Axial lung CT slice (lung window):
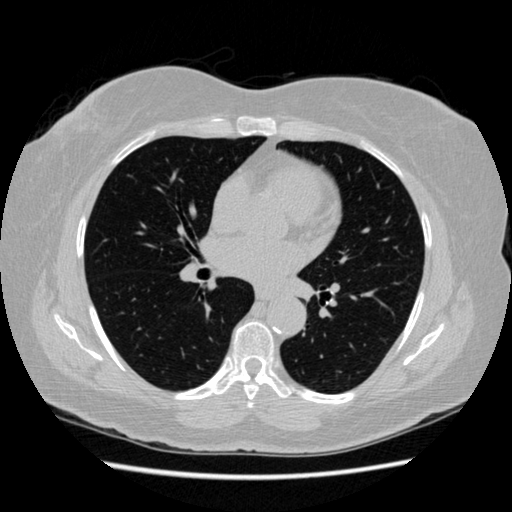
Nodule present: no